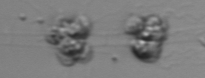
Label: Leptocylindrus_mediterraneus